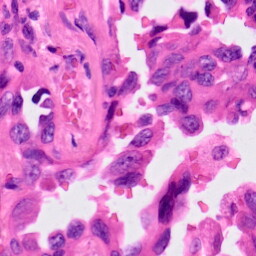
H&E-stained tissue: Lung